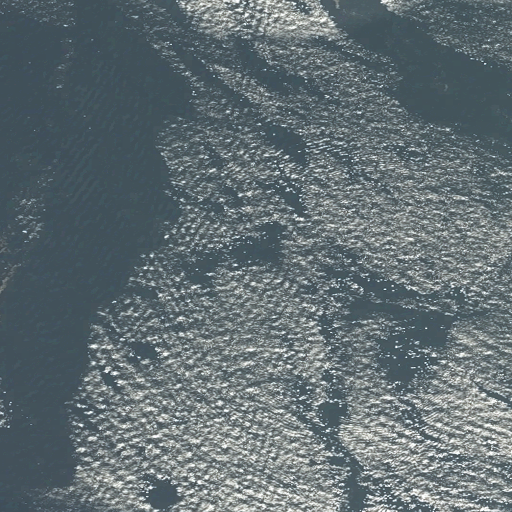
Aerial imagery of bar in Maine named Setters Rock containing only open water